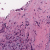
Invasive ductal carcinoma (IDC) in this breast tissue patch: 1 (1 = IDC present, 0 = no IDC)